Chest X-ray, AP view. Patient: 9 years old, sex M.
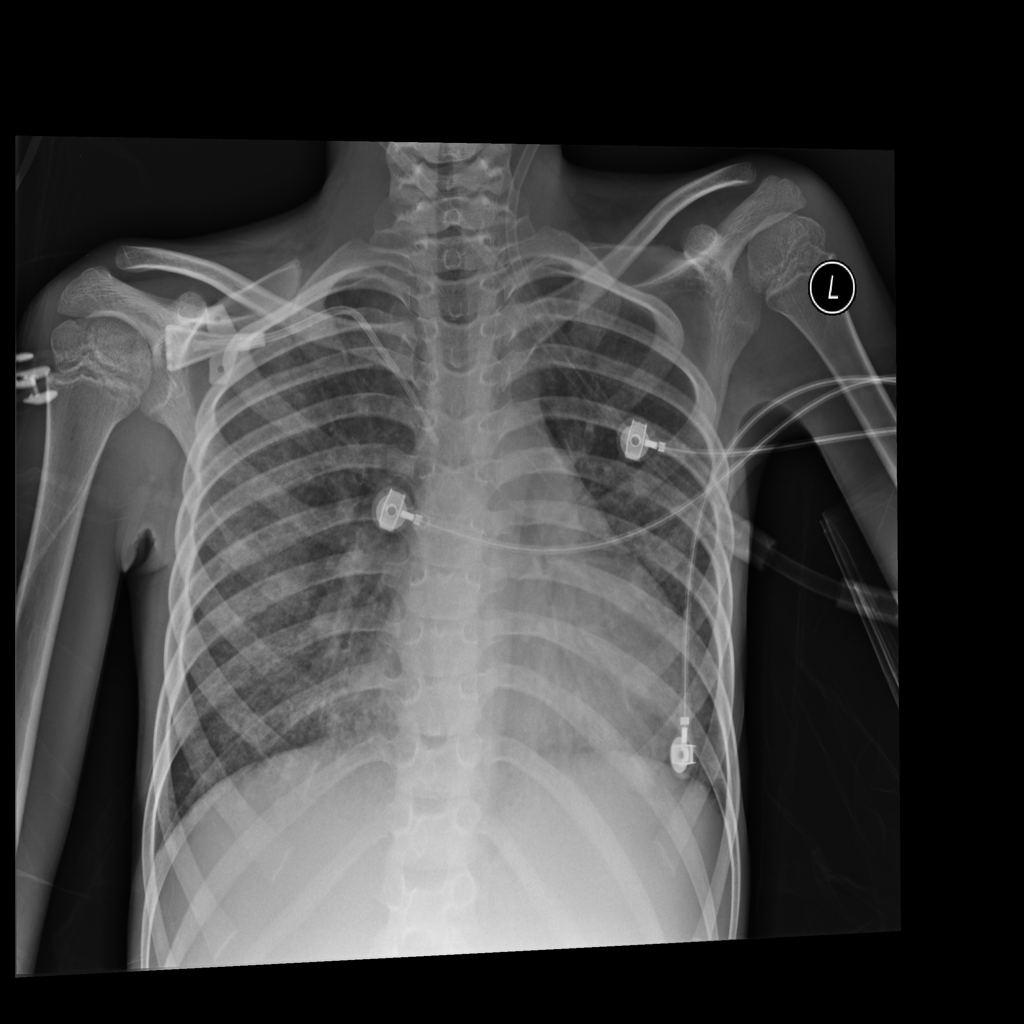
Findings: Infiltration, Nodule